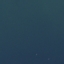
Label: SeaLake